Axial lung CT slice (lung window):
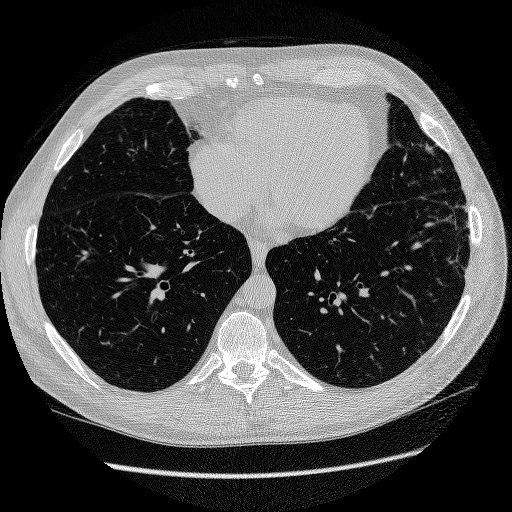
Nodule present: no